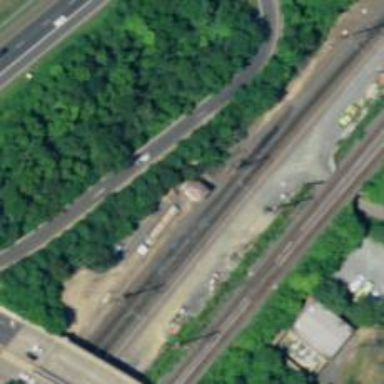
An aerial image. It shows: Junction on the railway.